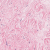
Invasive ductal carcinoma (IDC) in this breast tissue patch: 0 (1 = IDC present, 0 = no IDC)